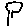
Label: tree